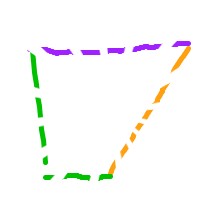
Shape: trapezoid